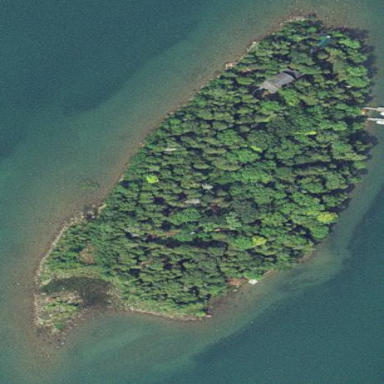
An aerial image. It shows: Islet.